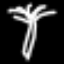
Label: palm tree